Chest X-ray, AP view. Patient: 50 years old, sex F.
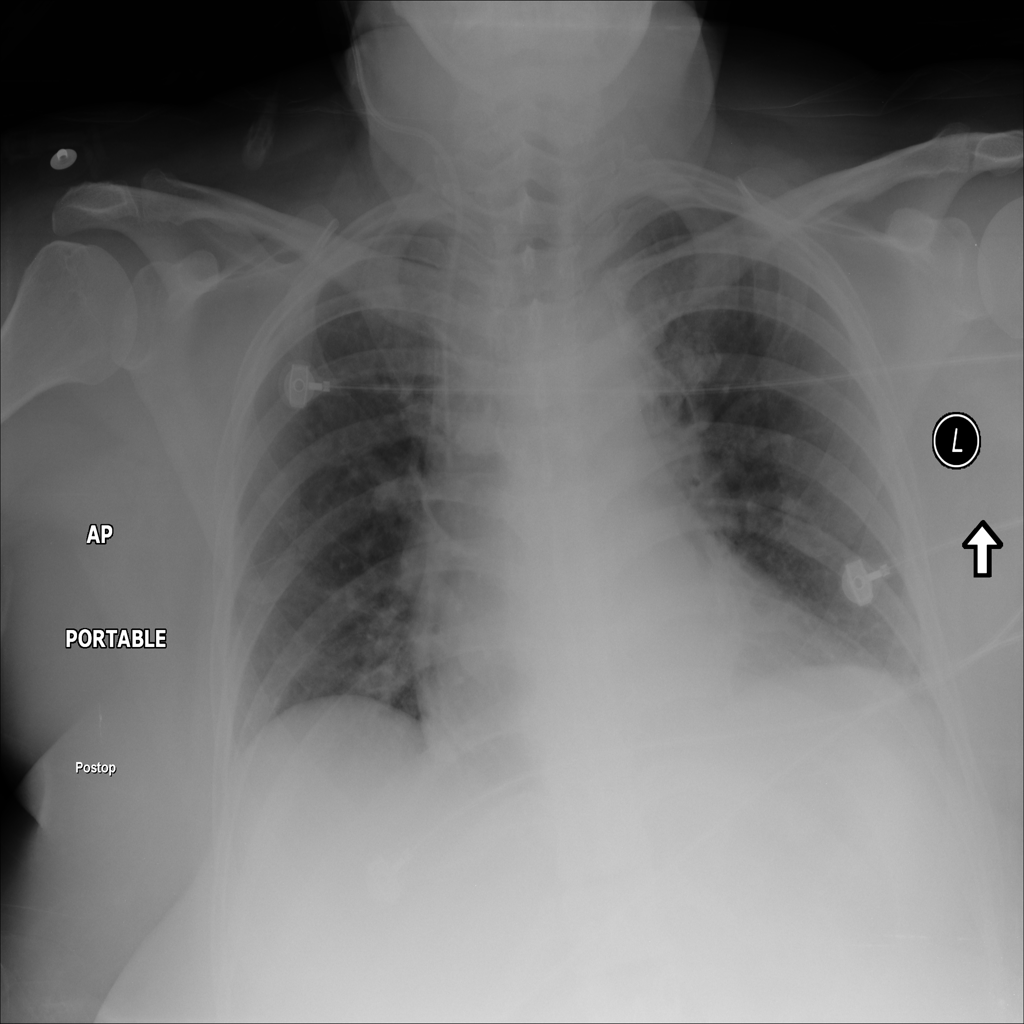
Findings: No Finding